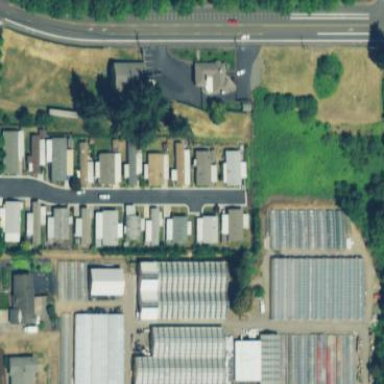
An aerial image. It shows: Residential area known as trailer park.